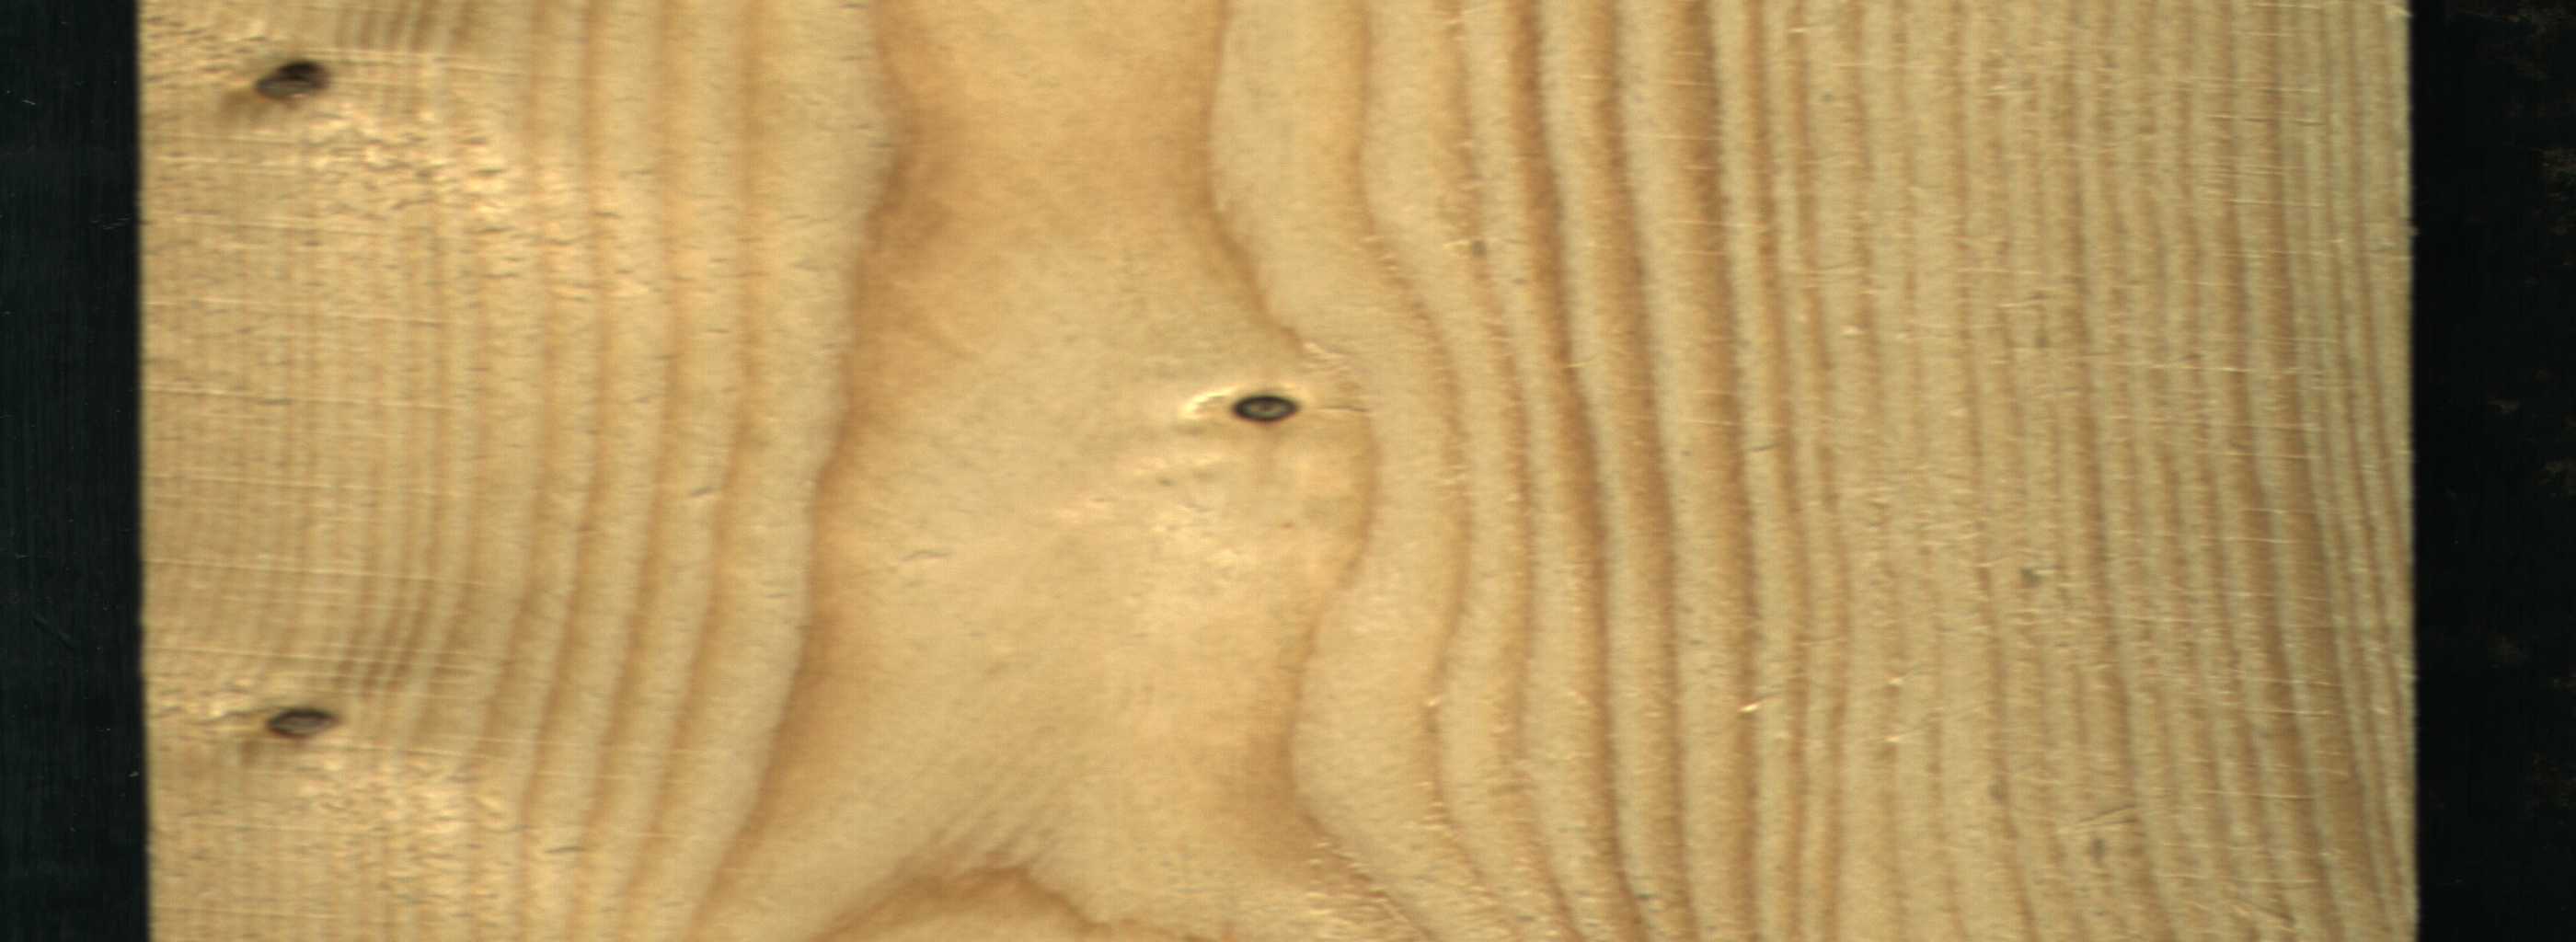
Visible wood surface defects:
Dead_Knot
Dead_Knot
Dead_Knot